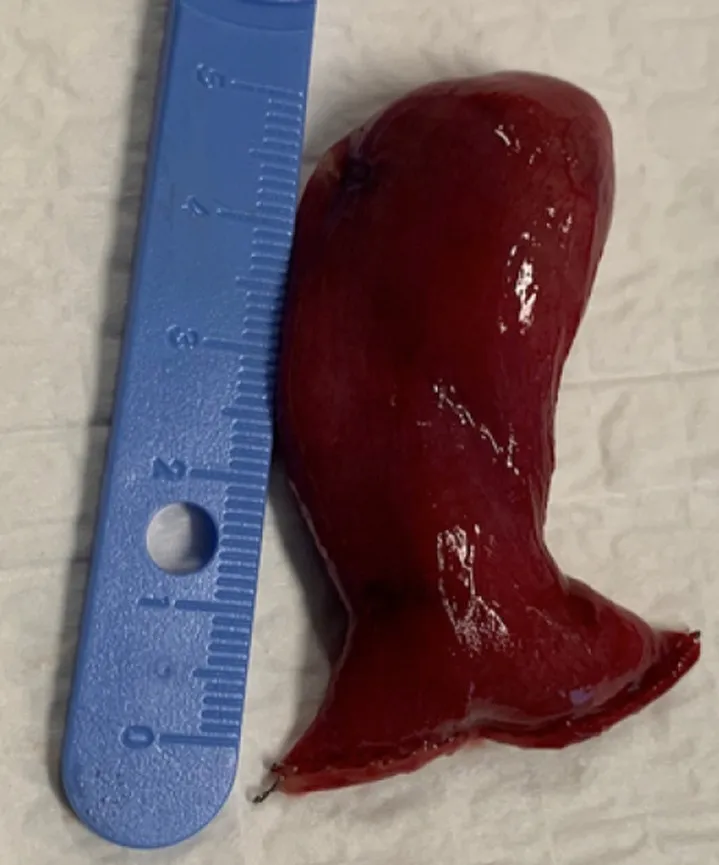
resected Meckel s diverticulum measuring 5cm.
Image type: medical_photograph (other_medical_photograph)